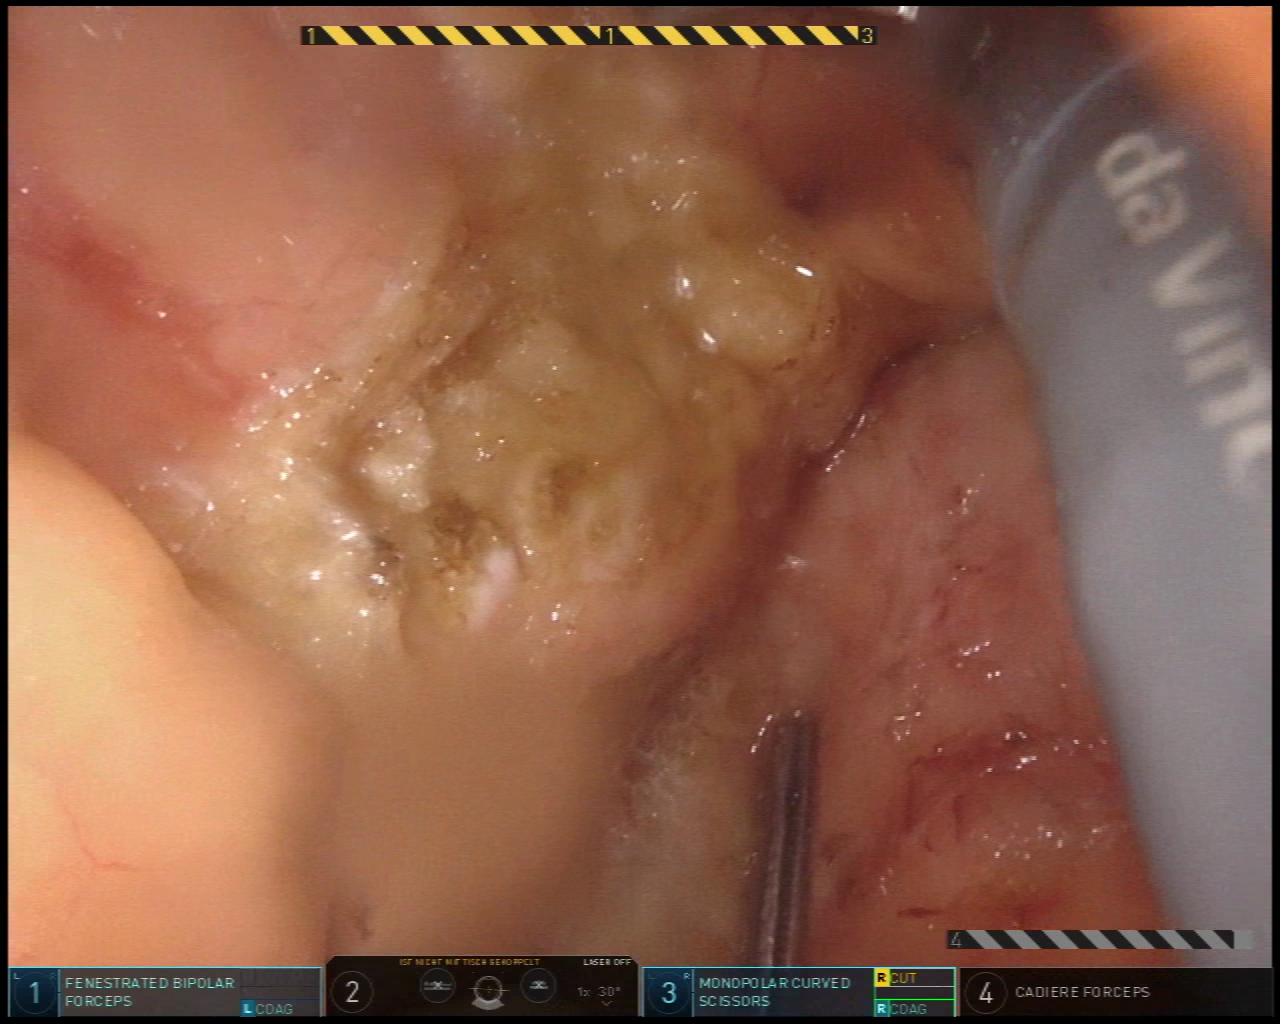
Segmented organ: pancreas
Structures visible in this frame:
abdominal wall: no
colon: no
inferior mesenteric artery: no
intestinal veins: no
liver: no
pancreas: yes
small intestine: no
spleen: no
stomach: no
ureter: no
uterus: no
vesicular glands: no